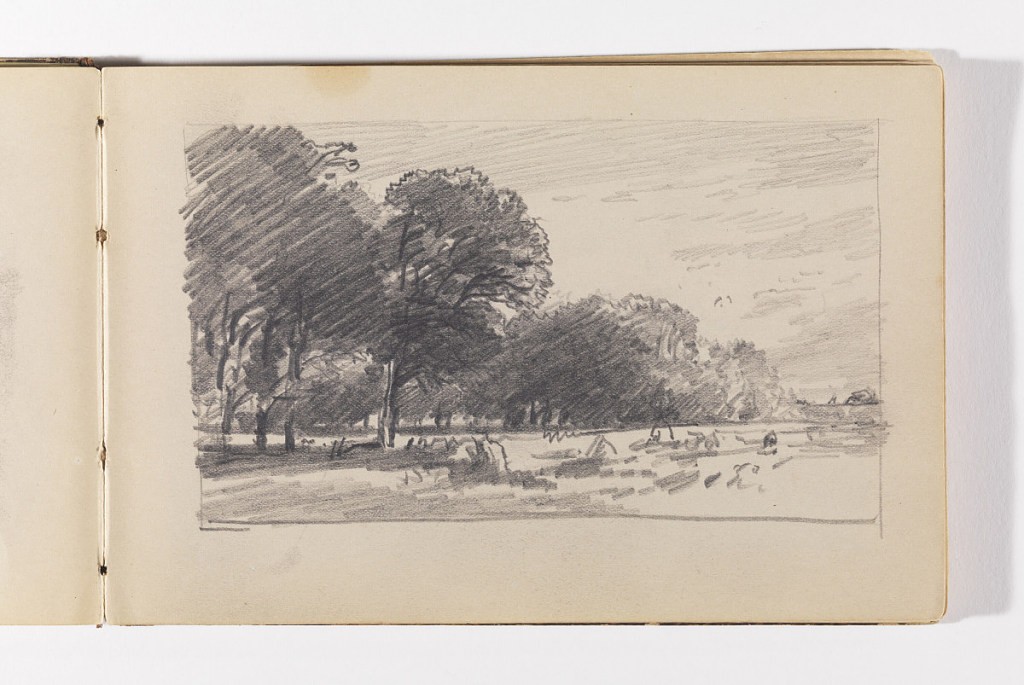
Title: Landscape with Large, Dark Trees and Haystacks, probably Newport
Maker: William Trost Richards, American, 1833–1905
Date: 1885–1902
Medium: Graphite on cream wove paper
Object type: Sketchbook folio
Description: Countryside with a stand of large, dark trees at left and in distance.